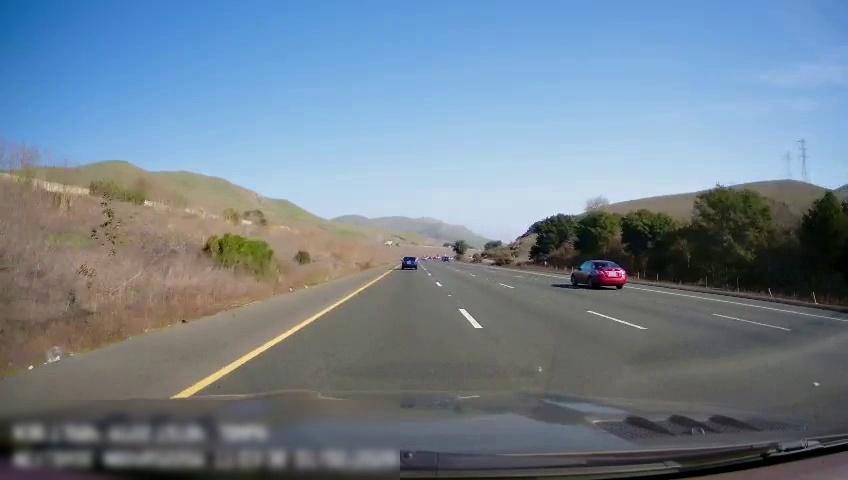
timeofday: Day
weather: Sunny
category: Drivable Space
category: Vehicles | Car
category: Vehicles | Car
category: Lanes | Alternate Lane
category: Lanes | Alternate Lane
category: Lanes | Alternate Lane
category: Lanes | Current Lane
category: Lanes | Alternate Lane